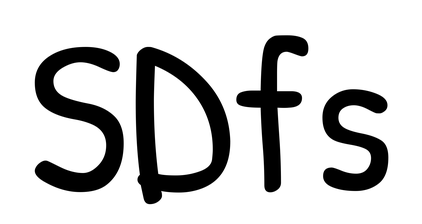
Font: PatrickHand-Regular